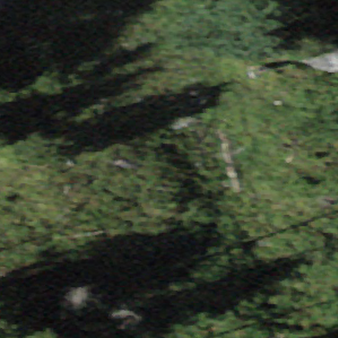
Label: other